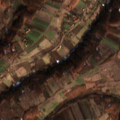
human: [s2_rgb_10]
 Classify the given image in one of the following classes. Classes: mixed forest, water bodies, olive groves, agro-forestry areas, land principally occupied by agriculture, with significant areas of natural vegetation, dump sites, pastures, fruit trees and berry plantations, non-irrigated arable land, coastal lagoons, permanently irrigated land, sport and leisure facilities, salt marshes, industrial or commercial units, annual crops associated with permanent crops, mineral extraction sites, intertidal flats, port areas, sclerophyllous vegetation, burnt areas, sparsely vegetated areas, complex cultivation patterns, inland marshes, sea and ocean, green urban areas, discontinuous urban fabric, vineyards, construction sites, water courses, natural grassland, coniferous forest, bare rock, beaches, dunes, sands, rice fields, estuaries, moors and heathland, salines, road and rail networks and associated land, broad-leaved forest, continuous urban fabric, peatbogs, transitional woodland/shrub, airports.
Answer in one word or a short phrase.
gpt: complex cultivation patterns, land principally occupied by agriculture, with significant areas of natural vegetation, broad-leaved forest